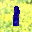
Label: 1